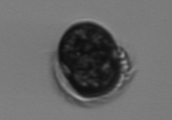
Label: Mesodinium